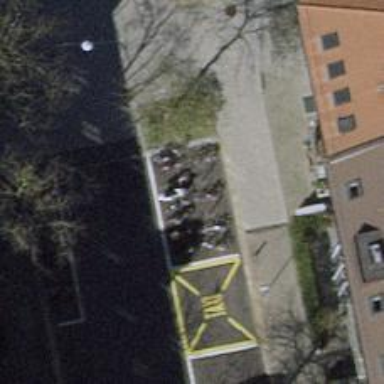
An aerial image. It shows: Motorcycle parking area.